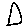
Label: triangle